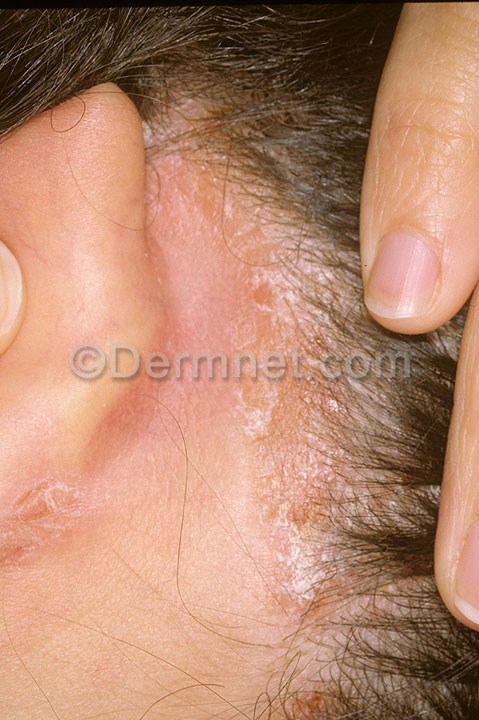
Disease: Psoriasis pictures Lichen Planus and related diseases